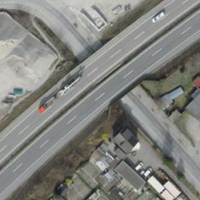
EUNIS habitat code: 57
Species observed at this site:
Falco peregrinus